Interaction volume radius: 5 \u00c5
Interaction volume height: 35 \u00c5
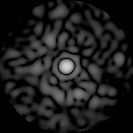
Disorder parameter: 0.8095